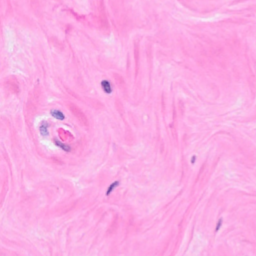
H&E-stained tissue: Breast